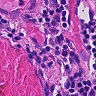
Metastatic tissue present: no